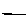
Label: line